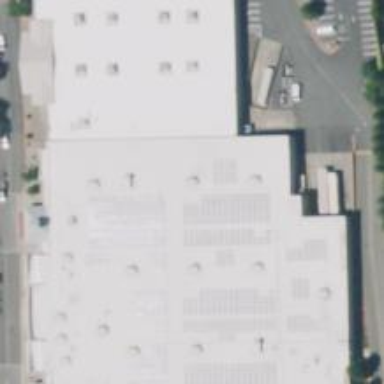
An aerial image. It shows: Retail building.